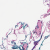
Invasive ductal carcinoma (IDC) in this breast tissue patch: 0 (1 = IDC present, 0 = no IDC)